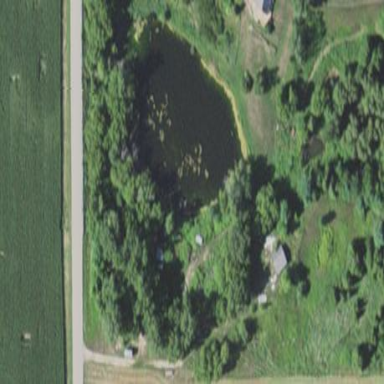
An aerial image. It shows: Lake or pond formed by natural water.